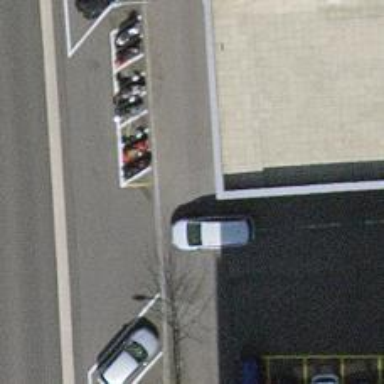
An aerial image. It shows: Kerb barrier.